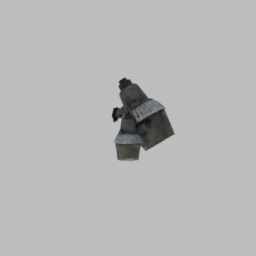
Label: lighting